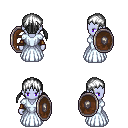
a pixel art fantasy rpg character, female body template, dark elf, purple skin, underdress, teal pants, white twin-tailed hairstyle, leather bracers, shield, four views (front, back, left, right), 2x2 character sprite sheet, small pixel art, hard edges, no anti-aliasing